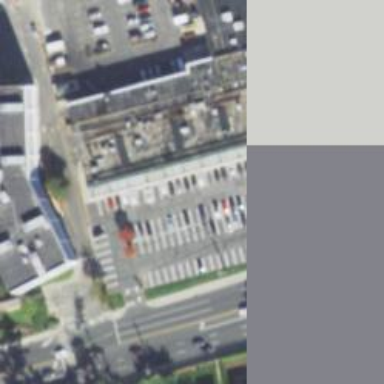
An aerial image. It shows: Healthcare clinic.